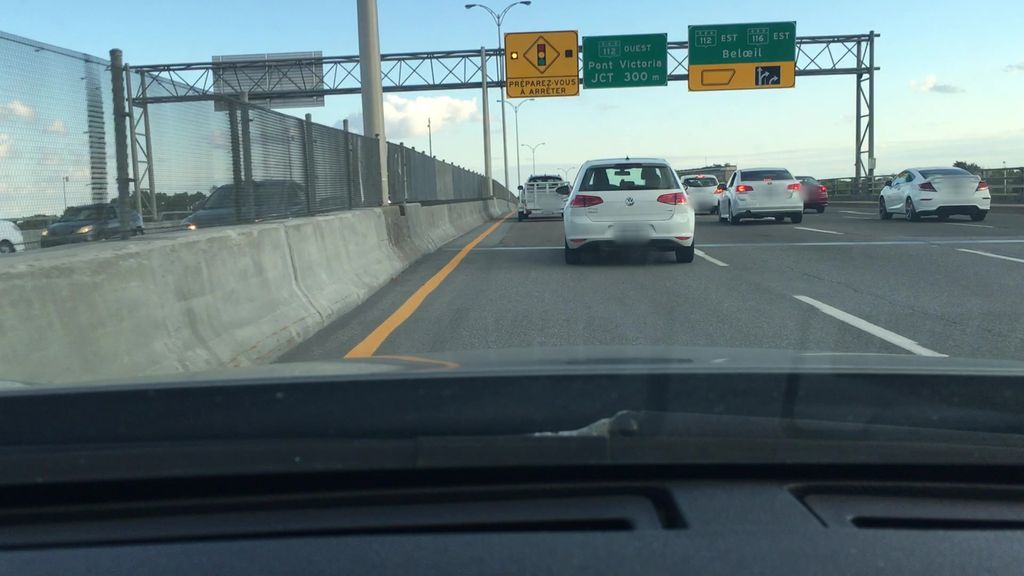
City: montreal